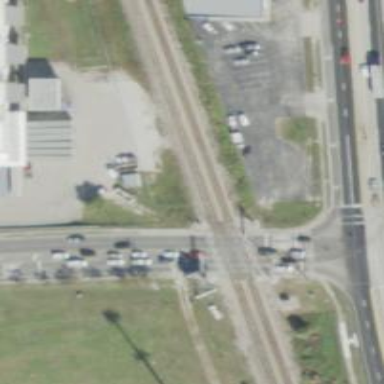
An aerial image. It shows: Railway crossing.